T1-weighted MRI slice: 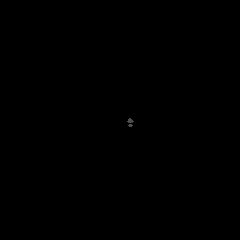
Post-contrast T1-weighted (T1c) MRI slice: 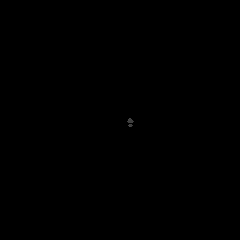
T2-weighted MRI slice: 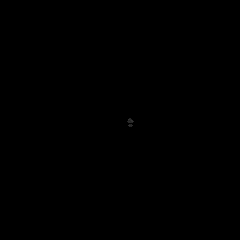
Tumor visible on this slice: no